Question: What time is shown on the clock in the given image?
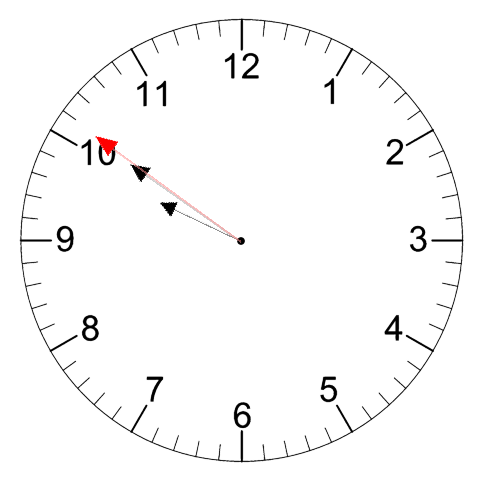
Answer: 09:50:51